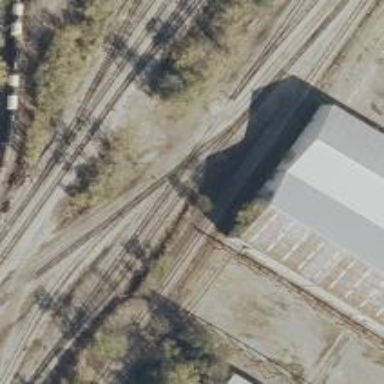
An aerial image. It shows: Railway crossing.